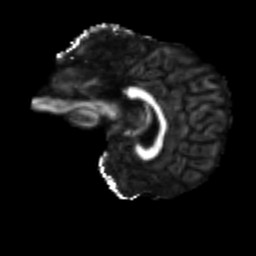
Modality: FA
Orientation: sagittal
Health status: ill
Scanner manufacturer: siemens
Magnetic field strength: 3 T
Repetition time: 6.7 s
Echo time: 0.1 s